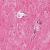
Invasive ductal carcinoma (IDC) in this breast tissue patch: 0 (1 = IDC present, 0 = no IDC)